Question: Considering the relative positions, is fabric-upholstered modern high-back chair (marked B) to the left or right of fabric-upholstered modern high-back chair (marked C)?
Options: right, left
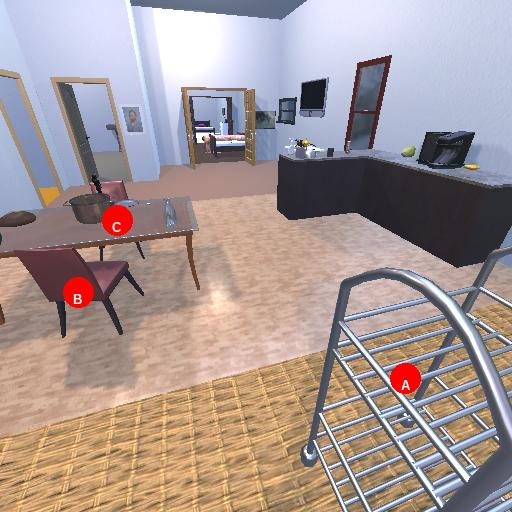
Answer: right